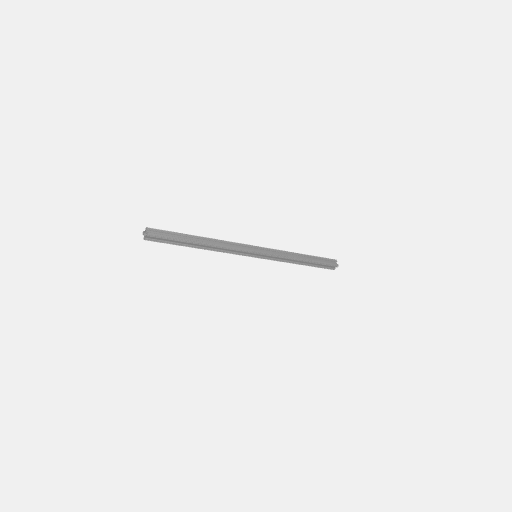
Part: GoRAIL624